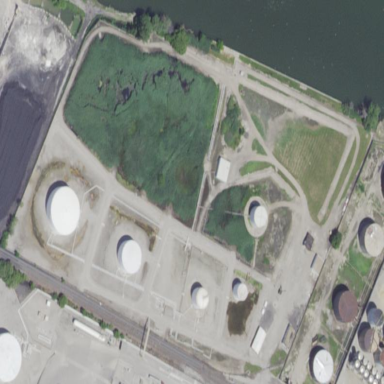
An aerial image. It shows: Industrial site featuring oil tank farm.